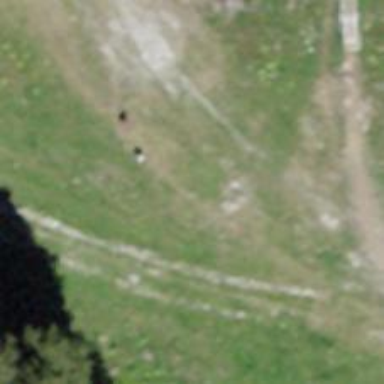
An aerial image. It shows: Downhill track.